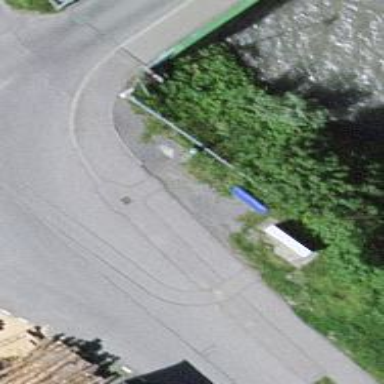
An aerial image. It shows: Blue bench.